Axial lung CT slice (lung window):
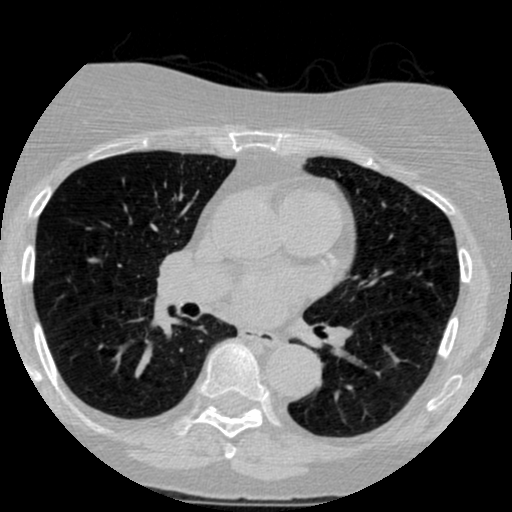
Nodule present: no